Question: I have a JFrame that adds a pane in the top-left corner of the window. That works fine. For some reason my gridbaglayout that composes the pane that goes in the top-left corner doesn't exactly behave like I would want it too.
The first three buttons I add are inside the first y row and added horizontally, but the informationPane that I add to gridY = 1 doesn't go to the next line, it just gets added to the right just like the buttons.
Also, I had to use set preferred size on each button because iPadY wasn't expanding the buttons vertically.
'''
private JPanel setUpTop()
{
JPanel pane = new JPanel();
pane.setLayout(new GridLayout(1, 2));
JPanel controlPane = new JPanel();
pane.setLayout(new GridBagLayout());
GridBagConstraints c = new GridBagConstraints();
controlPane.setBackground(Color.RED);
c.gridx = 0;
c.gridy = 0;
previousSongBT = new JButton("<<");
previousSongBT.setPreferredSize(new Dimension(CTRL_BT_WIDTH, CTRL_BT_HEIGHT));
controlPane.add(previousSongBT, c);
c.gridx = 1;
c.gridy = 0;
playBT = new JButton(">");
playBT.setPreferredSize(new Dimension(CTRL_BT_WIDTH, CTRL_BT_HEIGHT));
controlPane.add(playBT, c);
c.gridx = 2;
c.gridy = 0;
nextSongBT = new JButton(">>");
nextSongBT.setPreferredSize(new Dimension(CTRL_BT_WIDTH, CTRL_BT_HEIGHT));
controlPane.add(nextSongBT, c);
c.gridx = 0;
c.gridy = 1;
c.weighty = 1;
c.gridwidth = 3;
c.anchor = GridBagConstraints.PAGE_END;
JPanel informationPane = new JPanel();
informationPane.add(new JButton("Bottom pane"));
informationPane.setBackground(Color.GREEN);
controlPane.add(informationPane, c);
pane.add(controlPane);
return pane;
}
'''
Here's the code that adds that pane :
'''
//Top-Left
c.anchor = GridBagConstraints.FIRST_LINE_START;
c.insets = new Insets(20,20,0,0); //top padding
c.gridx = 0;
c.gridy = 0;
c.weightx = 1;
c.weighty = 0.5;
this.getContentPane().add(setUpTop(), c);
'''
Here's a picture for more clarity, I want the green panel to be below the three other buttons:

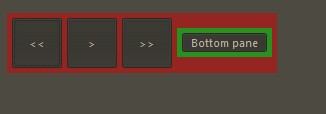
Answer: Instead of
'''
JPanel controlPane = new JPanel();
pane.setLayout(new GridBagLayout());
'''
It should read
'''
JPanel controlPane = new JPanel();
controlPane.setLayout(new GridBagLayout());
'''
shouldn't it??